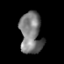
Tissue: prostate
Cell type: T cells
Senescence score: 0.2809
Nuclear area (px): 886
Mean DAPI intensity: 122.783